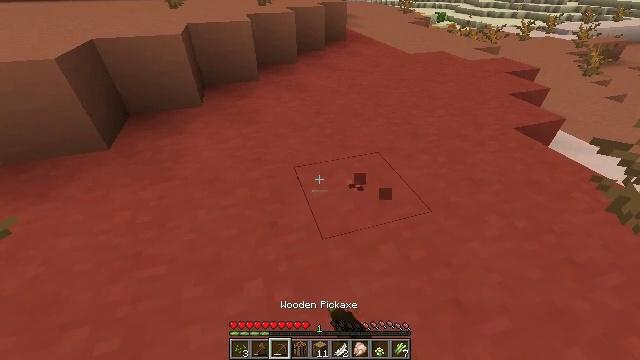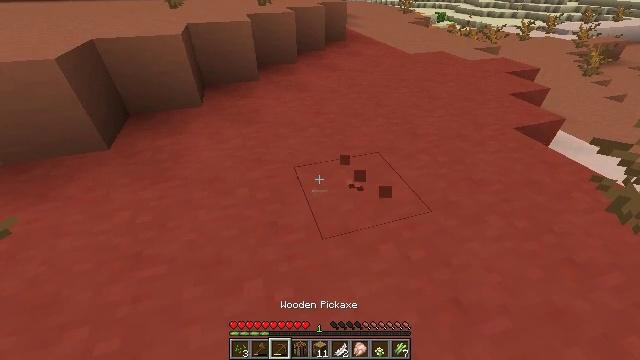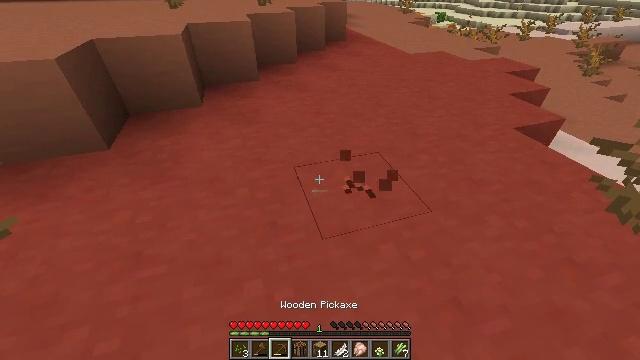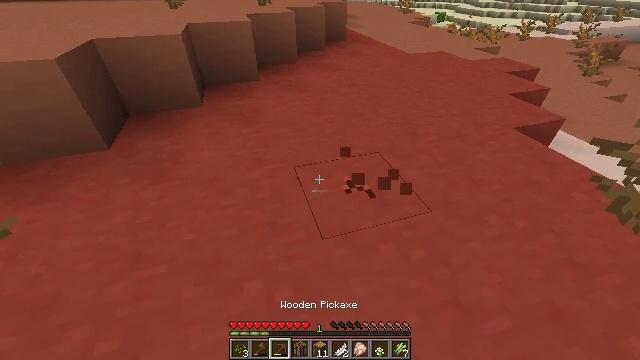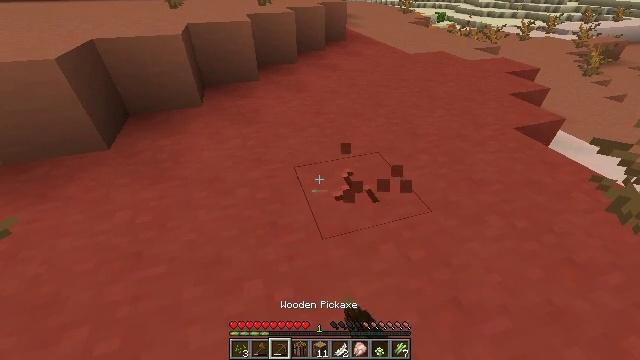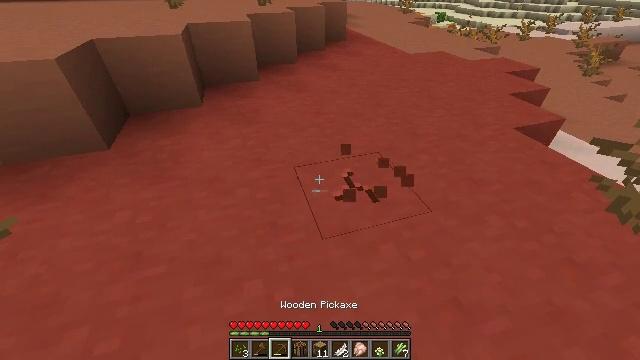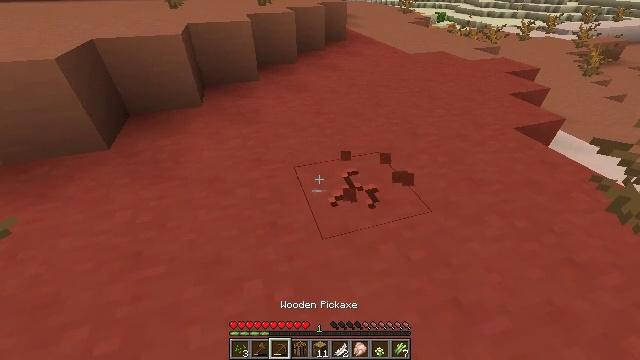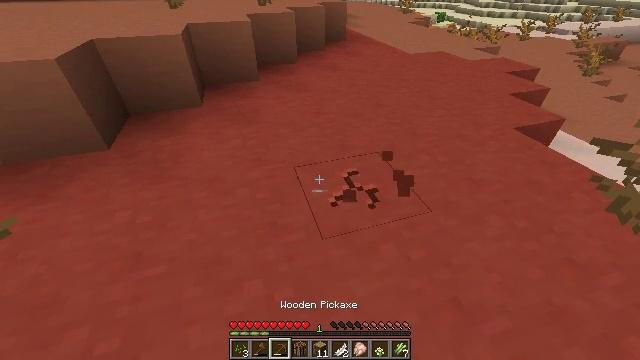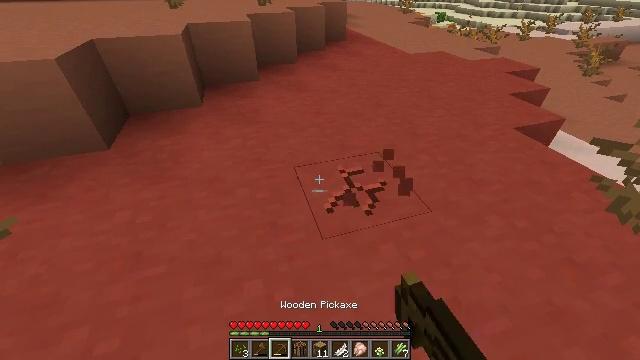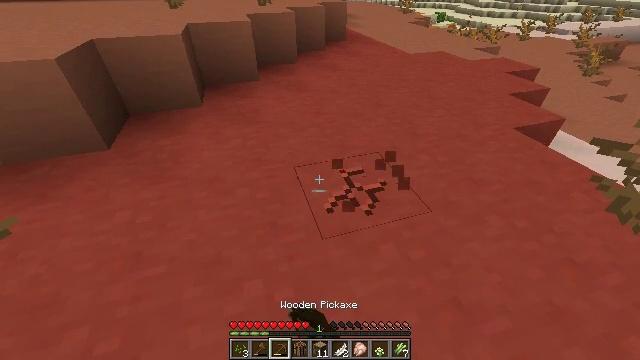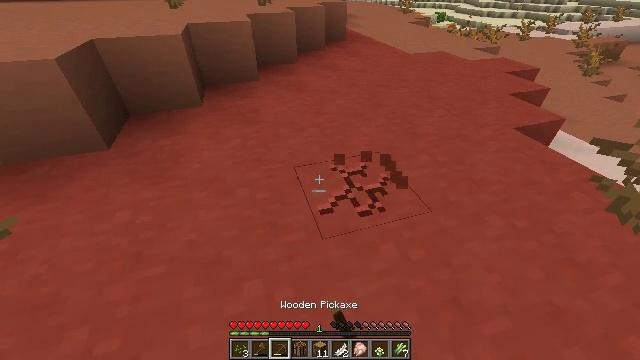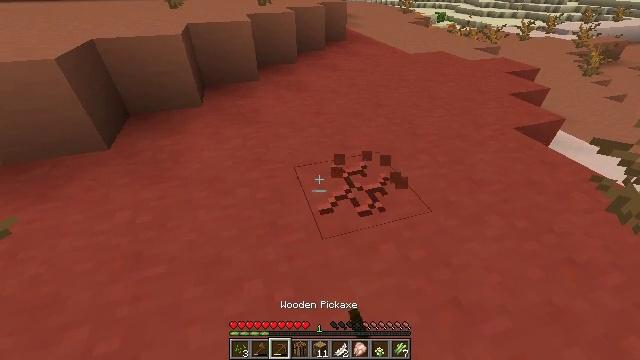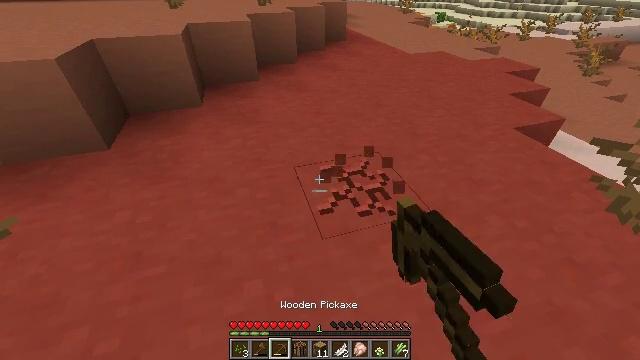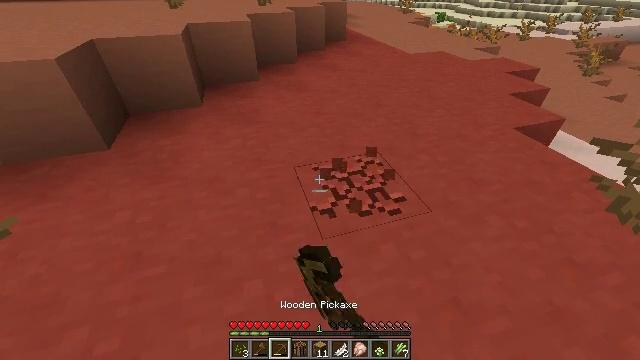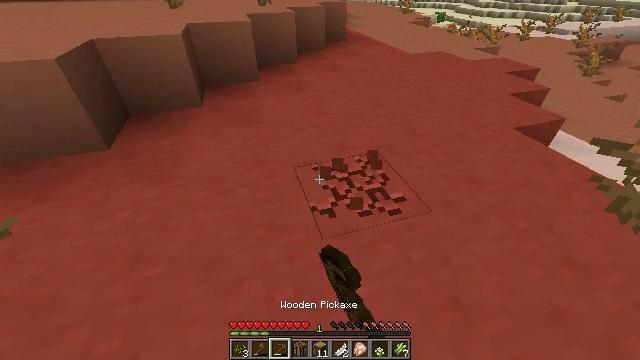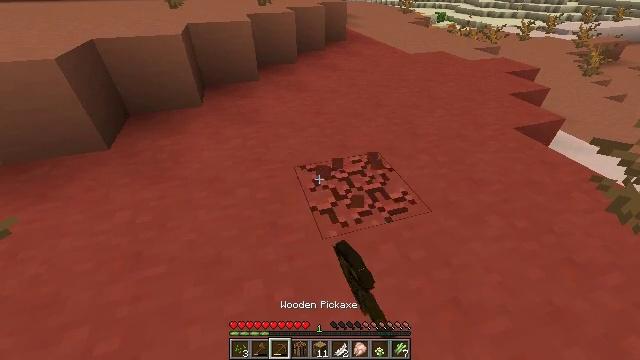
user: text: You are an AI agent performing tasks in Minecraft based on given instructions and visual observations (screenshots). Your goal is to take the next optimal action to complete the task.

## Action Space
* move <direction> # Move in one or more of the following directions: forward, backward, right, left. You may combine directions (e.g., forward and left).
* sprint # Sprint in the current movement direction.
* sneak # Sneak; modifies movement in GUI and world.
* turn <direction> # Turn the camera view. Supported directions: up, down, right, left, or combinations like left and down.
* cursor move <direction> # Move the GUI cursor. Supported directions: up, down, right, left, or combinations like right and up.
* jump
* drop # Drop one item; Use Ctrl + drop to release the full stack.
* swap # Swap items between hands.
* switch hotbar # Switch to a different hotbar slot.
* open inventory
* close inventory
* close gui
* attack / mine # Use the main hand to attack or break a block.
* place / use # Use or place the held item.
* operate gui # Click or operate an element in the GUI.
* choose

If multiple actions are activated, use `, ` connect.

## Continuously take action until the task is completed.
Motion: motion action
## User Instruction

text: Gather red terracotta for building.
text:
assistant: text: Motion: attack / mine
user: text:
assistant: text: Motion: attack / mine
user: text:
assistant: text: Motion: attack / mine
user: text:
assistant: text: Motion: attack / mine
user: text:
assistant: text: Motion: attack / mine
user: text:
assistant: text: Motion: attack / mine
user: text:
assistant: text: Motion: attack / mine
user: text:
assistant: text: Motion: attack / mine
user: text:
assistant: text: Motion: attack / mine
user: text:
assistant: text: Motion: attack / mine
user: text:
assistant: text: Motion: attack / mine
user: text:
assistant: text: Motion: attack / mine
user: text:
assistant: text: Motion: attack / mine
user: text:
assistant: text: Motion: attack / mine
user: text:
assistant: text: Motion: attack / mine
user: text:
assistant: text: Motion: attack / mine
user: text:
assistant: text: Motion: attack / mine
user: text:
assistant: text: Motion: attack / mine
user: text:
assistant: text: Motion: attack / mine
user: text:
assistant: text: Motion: attack / mine
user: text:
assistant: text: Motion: attack / mine
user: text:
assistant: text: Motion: attack / mine